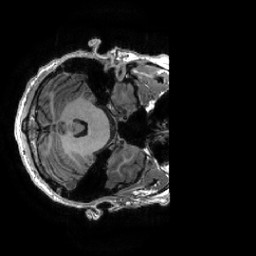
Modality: T1w
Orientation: axial
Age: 26
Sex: male
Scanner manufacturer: ge
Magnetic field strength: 3 T
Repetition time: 0.0073 s
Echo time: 0.003 s